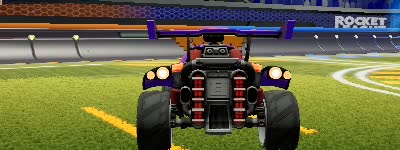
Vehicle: octane